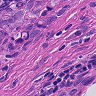
Metastatic tissue present: yes